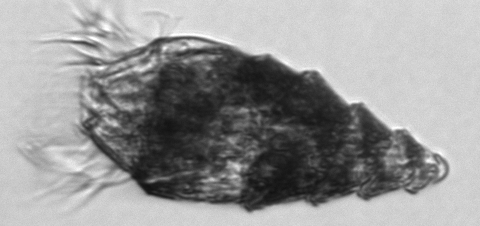
Label: Laboea_strobila